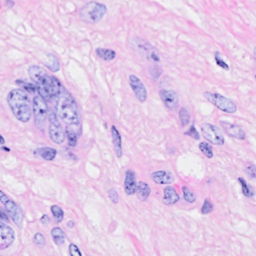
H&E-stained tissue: Breast